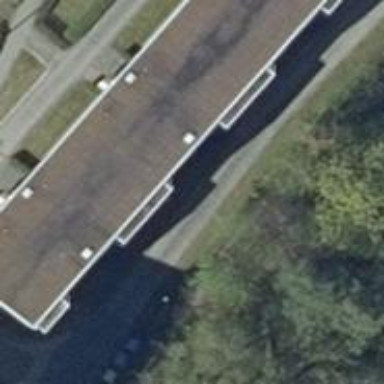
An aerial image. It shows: Asphalt driveway designated as service road.